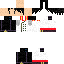
A male human skin with medium skin, wearing brown long hair dressed in a blue suit and black pants, featuring a closed mouth.